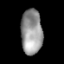
Tissue: lung
Cell type: Epithelial cells
Senescence score: 0.2117
Nuclear area (px): 943
Mean DAPI intensity: 150.076